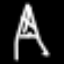
Label: The Eiffel Tower